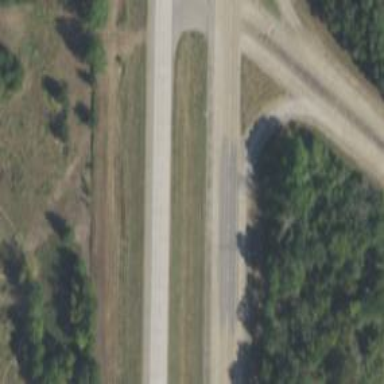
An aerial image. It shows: Trunk highway with expressway features.